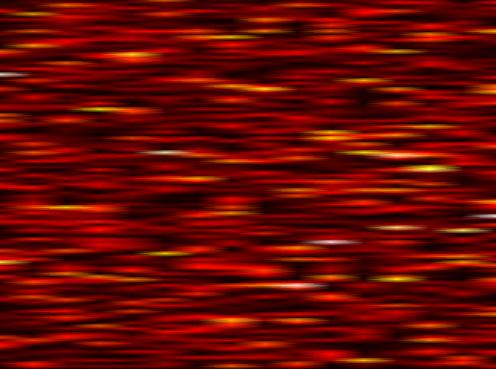
Label: WOLA